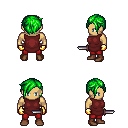
a pixel art fantasy rpg character, male body template, human, tanned skin, maroon tunic, red pants, green pixie cut hairstyle, gold gloves, brown shoes, dagger, four views (front, back, left, right), 2x2 character sprite sheet, small pixel art, hard edges, no anti-aliasing